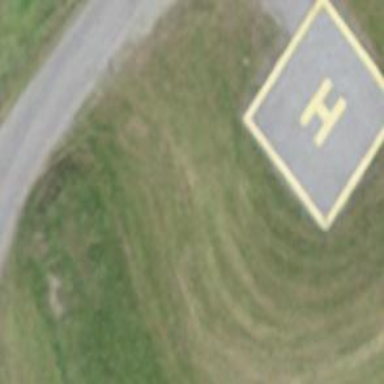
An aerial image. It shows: Image of helipad at airport.